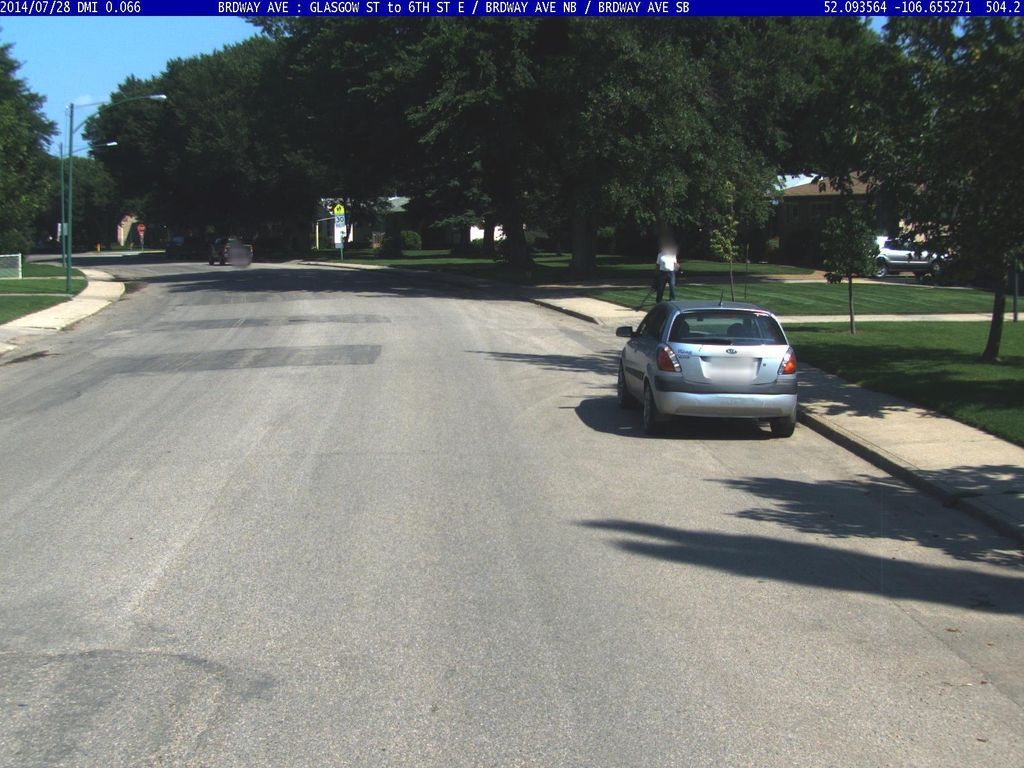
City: saskatoon